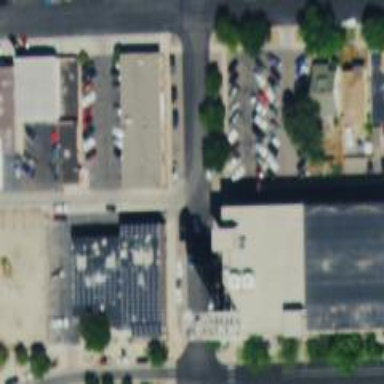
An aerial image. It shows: Parking space.